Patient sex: M
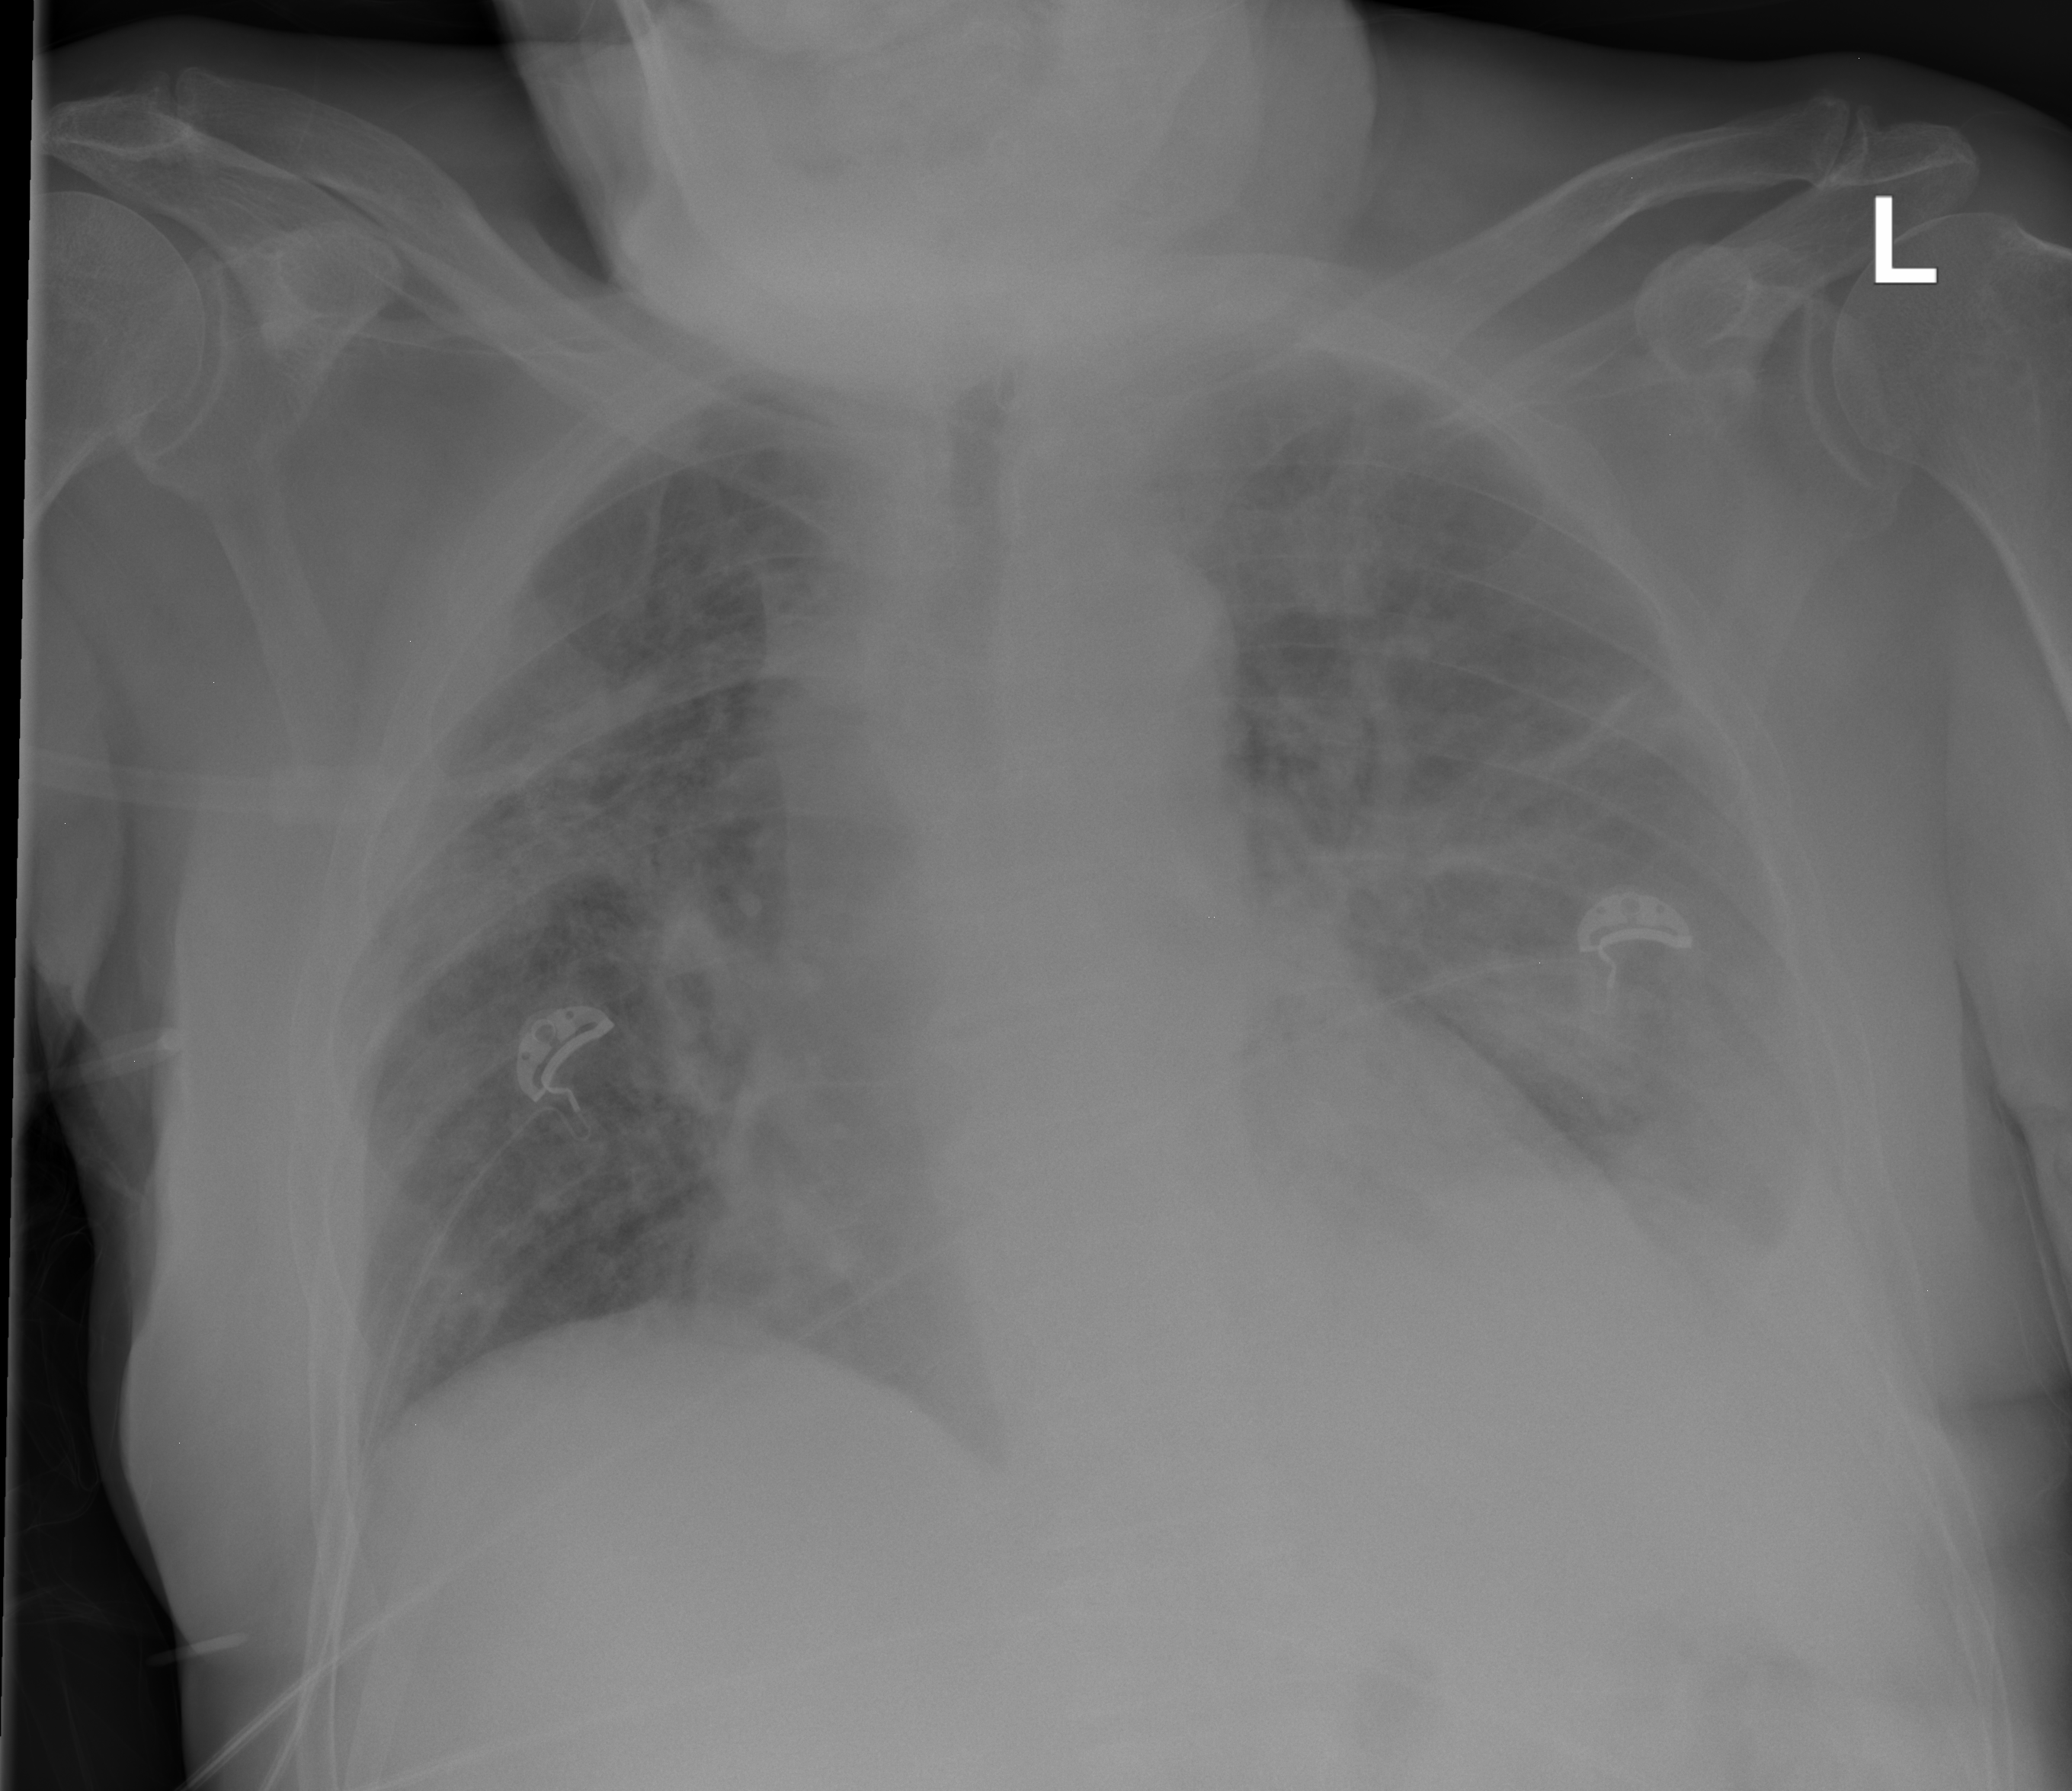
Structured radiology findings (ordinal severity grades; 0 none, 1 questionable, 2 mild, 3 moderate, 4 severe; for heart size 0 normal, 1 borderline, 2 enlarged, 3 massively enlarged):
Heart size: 0
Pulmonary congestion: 2
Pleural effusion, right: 2
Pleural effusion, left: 3
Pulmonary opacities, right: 3
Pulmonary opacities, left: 3
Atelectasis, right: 3
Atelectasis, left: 3